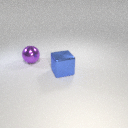
large blue metal cube to the right of large purple metal sphere